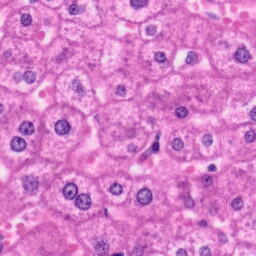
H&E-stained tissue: Liver